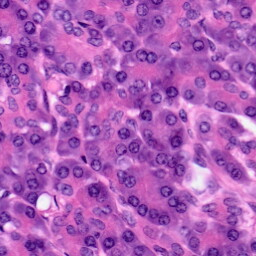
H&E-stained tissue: Pancreatic